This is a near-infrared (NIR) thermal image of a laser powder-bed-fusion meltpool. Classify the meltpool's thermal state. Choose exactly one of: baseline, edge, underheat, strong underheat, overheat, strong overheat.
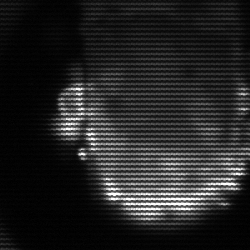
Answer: baseline